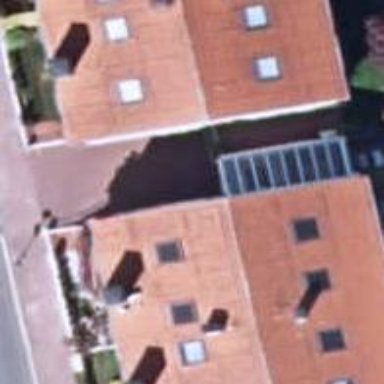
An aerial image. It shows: Terrace building.